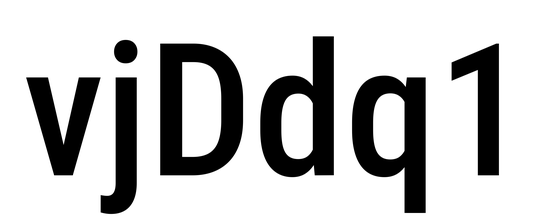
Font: Roboto_Condensed_Medium